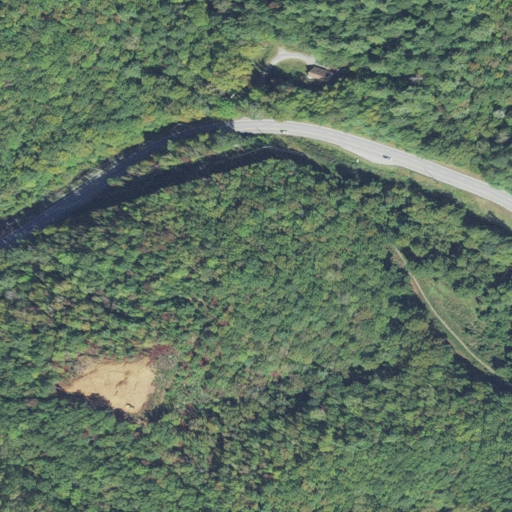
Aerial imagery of ridge(s) in North Carolina named Whetstone Ridge containing deciduous forest, mixed forest, open development, low intensity development, and evergreen forest